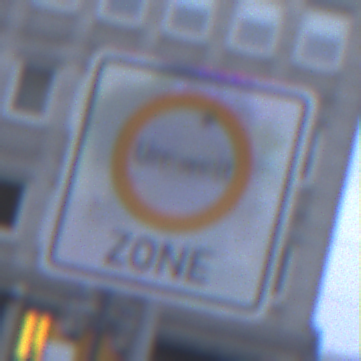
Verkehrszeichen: BeginnUmweltzone
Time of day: SunriseSunset
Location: Outdoor (Urban)
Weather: PartlyCloudy
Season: NotSpecified
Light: Natural